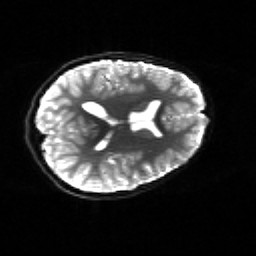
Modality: sbref
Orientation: axial
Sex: female
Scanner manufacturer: siemens
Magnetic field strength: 3 T
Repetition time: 5 s
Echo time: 0.071 s